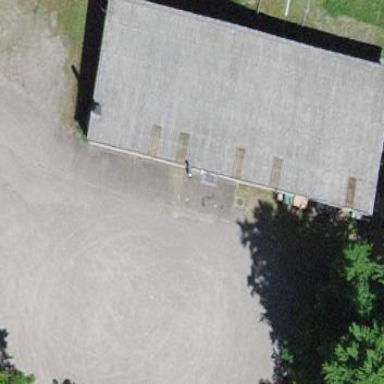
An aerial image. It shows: Building used for shooting sports.